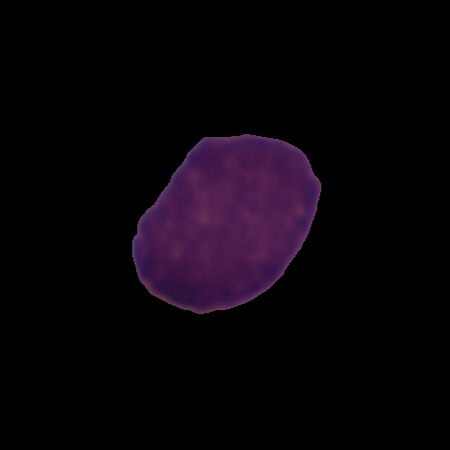
Label: healthy